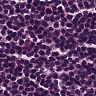
Metastatic tissue present: no